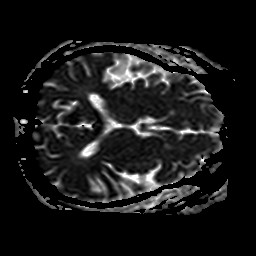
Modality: ADC
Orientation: axial
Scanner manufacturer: philips
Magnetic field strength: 1.5 T
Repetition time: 3.144 s
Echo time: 0.06163 s